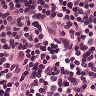
Metastatic tissue present: no